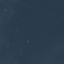
Label: SeaLake